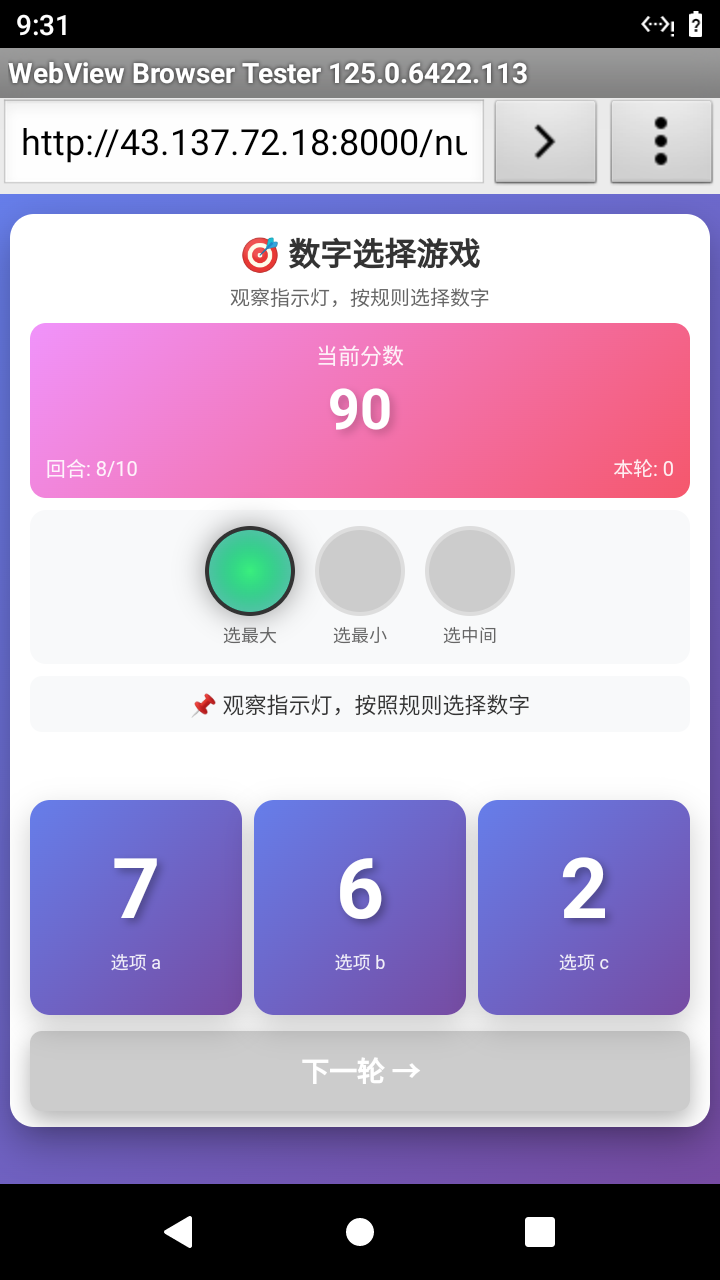

Select the correct number based on the traffic light color.
Answer: 0